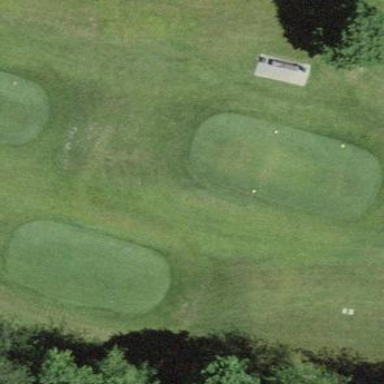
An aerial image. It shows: Golf tee.